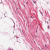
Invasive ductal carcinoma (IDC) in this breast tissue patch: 0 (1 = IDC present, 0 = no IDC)